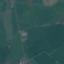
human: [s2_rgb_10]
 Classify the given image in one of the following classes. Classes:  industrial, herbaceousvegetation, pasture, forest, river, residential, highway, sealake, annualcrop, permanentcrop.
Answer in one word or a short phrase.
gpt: Pasture